Question: I am currently developing a silverlight application, however yesterday I started getting the following error message every time I run the project:

I am a little confused as to why I am getting this message, and am looking for some help to track down the cause. If I click "yes" to debug - nothing happens. Also, I have no Line 1805 in any of my source files!
This error message started appearing yesterday, and appears as soon as I run the project, shortly before the first page loads. If i click yes or no, the project then loads and runs perfectly, I cannot see any unwanted behaviour.
I have been using source control, so I rolled back the project to a point before the error started appearing, however I am still getting the error!
Could it be a setting in VS Web Developer Express 2010 that I have accidentally changed?
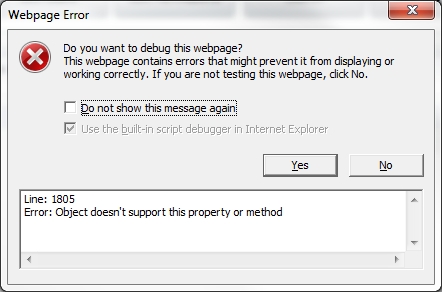
Answer: Thanks for the answer Anthony, however I just solved the issue.
I cleared the browser cache, and now the error has gone away. How bizarre!